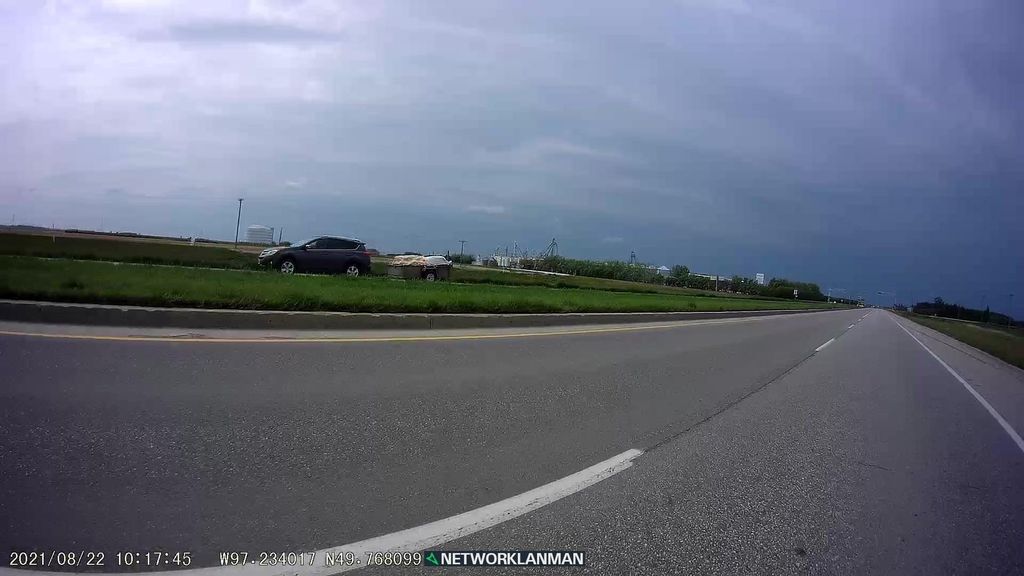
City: winnipeg